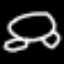
Label: frog